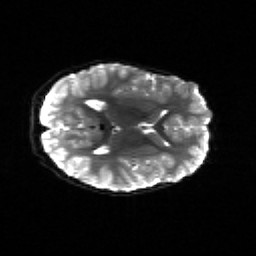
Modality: sbref
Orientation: axial
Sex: female
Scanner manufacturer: siemens
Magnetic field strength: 3 T
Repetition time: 5 s
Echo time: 0.071 s